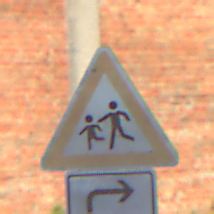
Verkehrszeichen: KinderRechts
Zusatzzeichen unten: RichtungsangabeDurchPfeile5
Umgebung: Outdoor, Suburban
Tageszeit: MorningAfternoon
Wetter: PartlyCloudy
Licht: Natural
Jahreszeit: NotSpecified
Kontrast: HighContrast